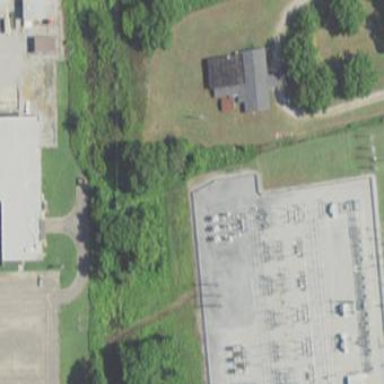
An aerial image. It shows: There is distribution substation enclosed by fence.